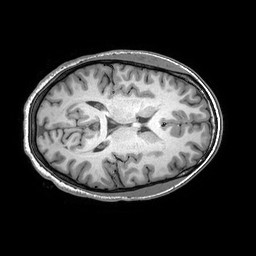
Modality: T1w
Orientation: axial
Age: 21
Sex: female
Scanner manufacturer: philips
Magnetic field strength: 3 T